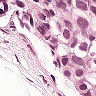
Metastatic tissue present: yes